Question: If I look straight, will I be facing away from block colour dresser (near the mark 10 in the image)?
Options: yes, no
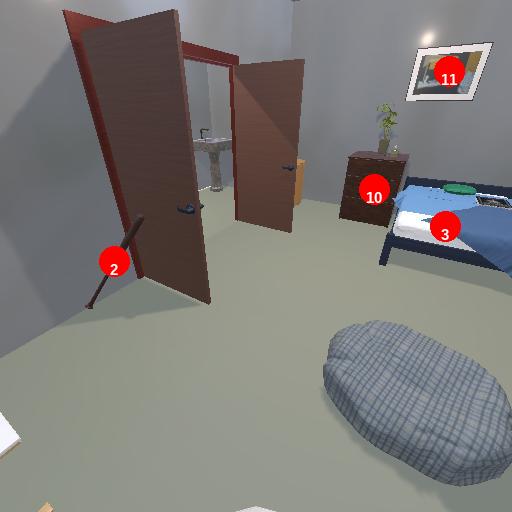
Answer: yes